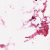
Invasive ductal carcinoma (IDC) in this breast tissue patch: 0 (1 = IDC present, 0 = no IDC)